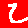
Digit: 2